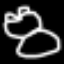
Label: frog